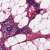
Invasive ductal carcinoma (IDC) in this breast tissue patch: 1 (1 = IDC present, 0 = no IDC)